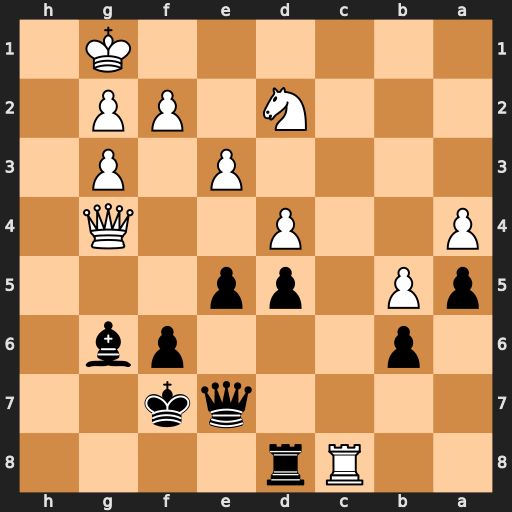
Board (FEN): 2Rr4/4qk2/1p3pb1/pP1pp3/P2P2Q1/4P1P1/3N1PP1/6K1
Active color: b
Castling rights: -
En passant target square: -
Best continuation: f5 Rxd8 fxg4